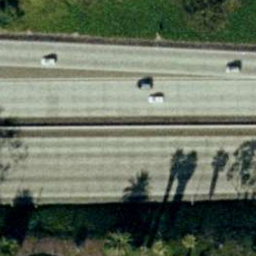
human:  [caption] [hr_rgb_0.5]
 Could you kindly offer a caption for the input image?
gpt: Some cars are on the freeways .

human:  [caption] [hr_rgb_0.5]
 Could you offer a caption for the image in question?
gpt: There are two straight freeways closed to each other with some cars on the roads .

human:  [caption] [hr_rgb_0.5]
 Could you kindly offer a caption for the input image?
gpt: Two straight freeways closed to each other with some cars on the roads .

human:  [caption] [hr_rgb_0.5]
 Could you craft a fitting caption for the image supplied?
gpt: There are two straight freeways closed to each other .

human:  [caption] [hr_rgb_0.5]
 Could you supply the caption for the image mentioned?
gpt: There are some cars are on the freeways .